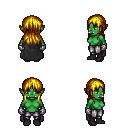
a pixel art fantasy rpg character, female body template, orc, green skin, black cape, metal pants, blonde unkempt hairstyle, metal gloves, black shoes, four views (front, back, left, right), 2x2 character sprite sheet, small pixel art, hard edges, no anti-aliasing